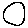
Label: circle